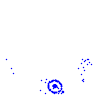
Particle: electron